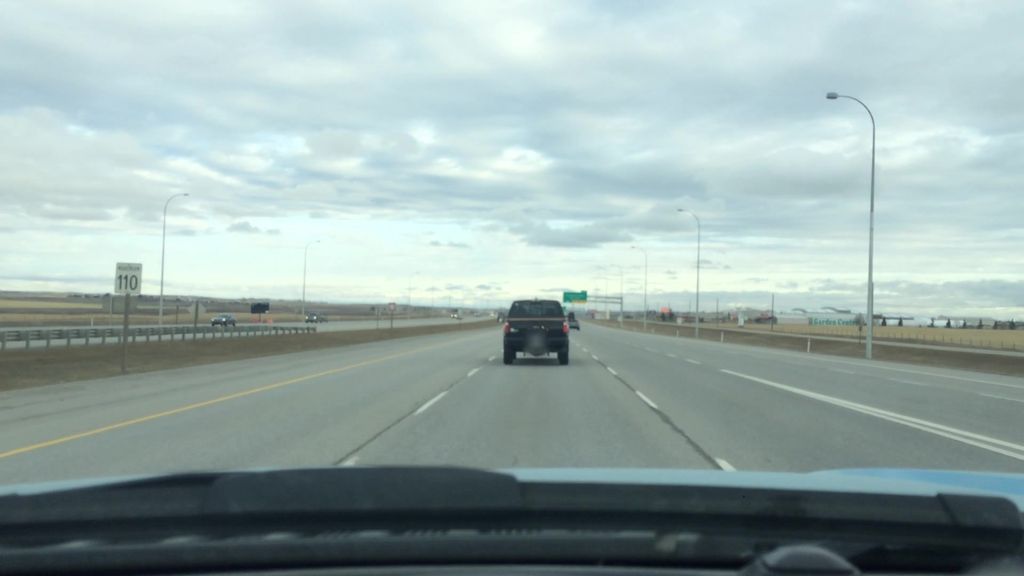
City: calgary